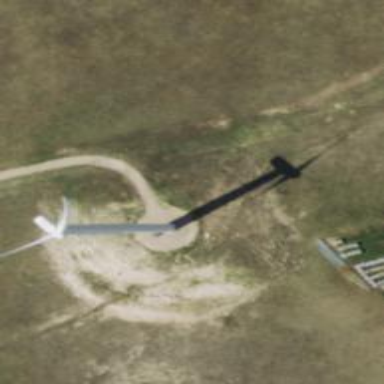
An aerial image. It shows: Wind turbine generating power.